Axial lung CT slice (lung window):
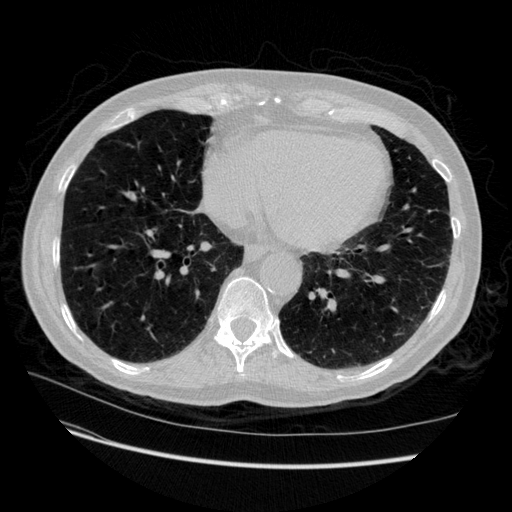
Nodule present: no